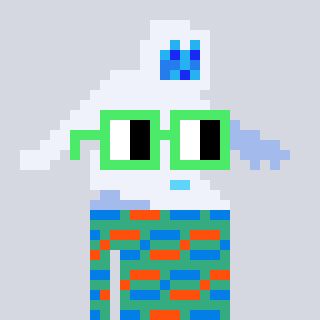
a pixel art character with square light green glasses, a yeti-shaped head and a teal-colored body on a cool background